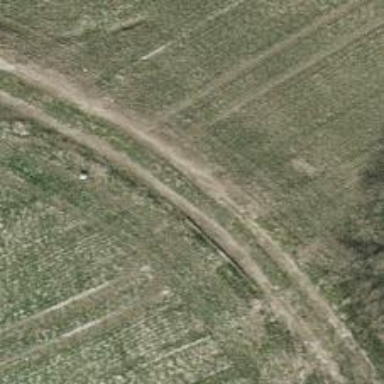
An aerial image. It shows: Track with very rough surface.